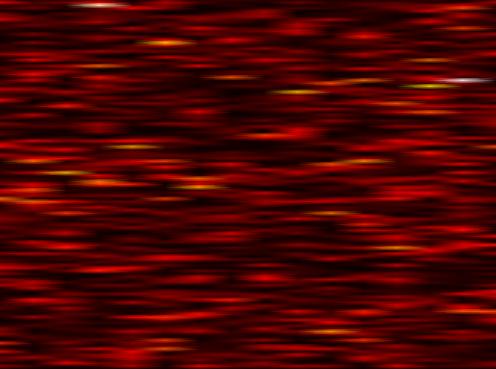
Label: FBMC